Question: I've been studying how to use anti-alias in OpenGL. <URL> is a tutorial I found.
The Example 6-5 is a small program that is supposed to demonstrate the anti-alias for polygons.
'''
#include <GL/gl.h>
#include <GL/glu.h>
#include <GL/glut.h>
#include <stdlib.h>
#include <stdio.h>
#include <string.h>
GLboolean polySmooth = GL_TRUE;
static void init(void)
{
glCullFace(GL_BACK);
glEnable(GL_CULL_FACE);
glBlendFunc(GL_SRC_ALPHA_SATURATE, GL_ONE);
glClearColor(0.0, 0.0, 0.0, 0.0);
}
#define NFACE 6
#define NVERT 8
void drawCube(GLdouble x0, GLdouble x1, GLdouble y0,
GLdouble y1, GLdouble z0, GLdouble z1)
{
static GLfloat v[8][3];
static GLfloat c[8][4] = {
{0.0, 0.0, 0.0, 1.0}, {1.0, 0.0, 0.0, 1.0},
{0.0, 1.0, 0.0, 1.0}, {1.0, 1.0, 0.0, 1.0},
{0.0, 0.0, 1.0, 1.0}, {1.0, 0.0, 1.0, 1.0},
{0.0, 1.0, 1.0, 1.0}, {1.0, 1.0, 1.0, 1.0}
};
/* indices of front, top, left, bottom, right, back faces */
static GLubyte indices[NFACE][4] = {
{4, 5, 6, 7}, {2, 3, 7, 6}, {0, 4, 7, 3},
{0, 1, 5, 4}, {1, 5, 6, 2}, {0, 3, 2, 1}
};
v[0][0] = v[3][0] = v[4][0] = v[7][0] = x0;
v[1][0] = v[2][0] = v[5][0] = v[6][0] = x1;
v[0][1] = v[1][1] = v[4][1] = v[5][1] = y0;
v[2][1] = v[3][1] = v[6][1] = v[7][1] = y1;
v[0][2] = v[1][2] = v[2][2] = v[3][2] = z0;
v[4][2] = v[5][2] = v[6][2] = v[7][2] = z1;
#ifdef GL_VERSION_1_1
glEnableClientState(GL_VERTEX_ARRAY);
glEnableClientState(GL_COLOR_ARRAY);
glVertexPointer(3, GL_FLOAT, 0, v);
glColorPointer(4, GL_FLOAT, 0, c);
glDrawElements(GL_QUADS, NFACE * 4, GL_UNSIGNED_BYTE, indices);
glDisableClientState(GL_VERTEX_ARRAY);
glDisableClientState(GL_COLOR_ARRAY);
#else
printf("If this is GL Version 1.0, ");
printf("vertex arrays are not supported.
");
exit(1);
#endif
}
/* Note: polygons must be drawn from front to back
* for proper blending.
*/
void display(void)
{
if (polySmooth)
{
glClear(GL_COLOR_BUFFER_BIT);
glEnable(GL_BLEND);
glEnable(GL_POLYGON_SMOOTH);
glDisable(GL_DEPTH_TEST);
}
else
{
glClear(GL_COLOR_BUFFER_BIT | GL_DEPTH_BUFFER_BIT);
glDisable(GL_BLEND);
glDisable(GL_POLYGON_SMOOTH);
glEnable(GL_DEPTH_TEST);
}
glPushMatrix();
glTranslatef(0.0, 0.0, -8.0);
glRotatef(30.0, 1.0, 0.0, 0.0);
glRotatef(60.0, 0.0, 1.0, 0.0);
drawCube(-0.5, 0.5, -0.5, 0.5, -0.5, 0.5);
glPopMatrix();
glFlush();
}
void reshape(int w, int h)
{
glViewport(0, 0, (GLsizei) w, (GLsizei) h);
glMatrixMode(GL_PROJECTION);
glLoadIdentity();
gluPerspective(30.0, (GLfloat) w / (GLfloat) h, 1.0, 20.0);
glMatrixMode(GL_MODELVIEW);
glLoadIdentity();
}
void keyboard(unsigned char key, int x, int y)
{
switch (key)
{
case 't':
case 'T':
polySmooth = !polySmooth;
glutPostRedisplay();
break;
case 27:
exit(0); /* Escape key */
break;
default:
break;
}
}
int main(int argc, char **argv)
{
glutInit(&argc, argv);
glutInitDisplayMode(GLUT_SINGLE | GLUT_RGB | GLUT_ALPHA | GLUT_DEPTH);
glutInitWindowSize(200, 200);
glutCreateWindow(argv[0]);
init();
glutReshapeFunc(reshape);
glutKeyboardFunc(keyboard);
glutDisplayFunc(display);
glutMainLoop();
return 0;
}
'''
I copied the code to my computer (Ubuntu 11), compiled it and get this:

Reading the code, I think when press the 't' button, the polygons are supposed to be anti-aliased. And this picture is taken after I pressed the 't' button. As far as I can see, I don't think these are anti-aliased polygons, is there something wrong in what I did?
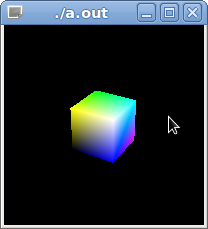
Answer: POLYGON_SMOOTH is useless (don't trusk the red book ^^ ). Most graphic cards don't implement that.
Simply add "| GLUT_MULTISAMPLE" in glutInitDisplayMode(). This will add full-screen (well, full-window) antialiasing with the MSAA technique ( Multi Sampled AA ). If it doesn't work, try with freeglut. You can find opengl samples here : <URL> , they use freeglut.